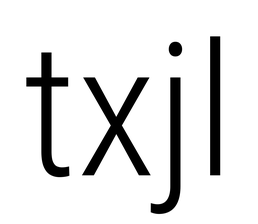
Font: Roboto_Condensed_Light